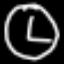
Label: clock